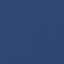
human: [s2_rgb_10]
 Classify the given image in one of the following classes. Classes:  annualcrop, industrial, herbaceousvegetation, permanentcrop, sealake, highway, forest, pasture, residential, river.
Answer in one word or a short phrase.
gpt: SeaLake